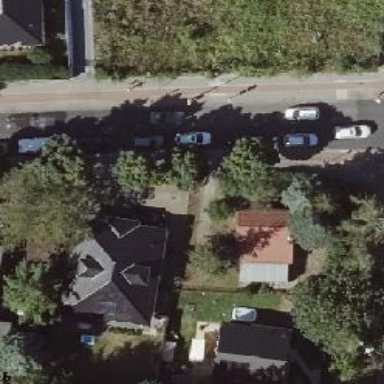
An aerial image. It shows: Avenue lined with broadleaved deciduous trees.